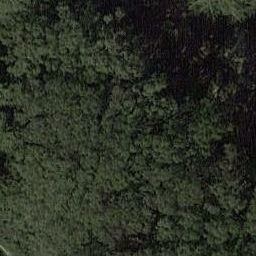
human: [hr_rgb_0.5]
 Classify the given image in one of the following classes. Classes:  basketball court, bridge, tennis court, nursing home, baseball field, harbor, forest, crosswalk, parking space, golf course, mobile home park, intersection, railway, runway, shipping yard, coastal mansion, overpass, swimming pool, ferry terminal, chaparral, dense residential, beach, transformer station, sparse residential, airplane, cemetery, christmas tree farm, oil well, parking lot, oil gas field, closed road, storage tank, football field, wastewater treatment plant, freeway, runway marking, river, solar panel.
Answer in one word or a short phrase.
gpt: forest